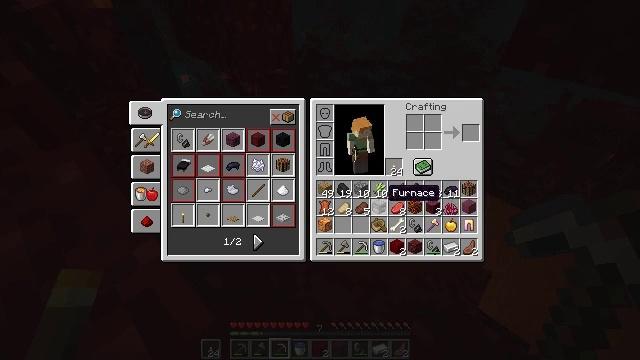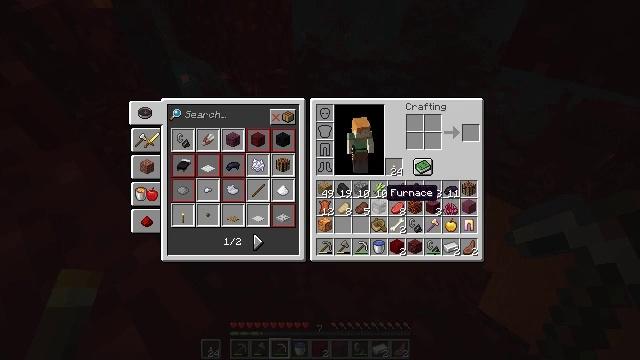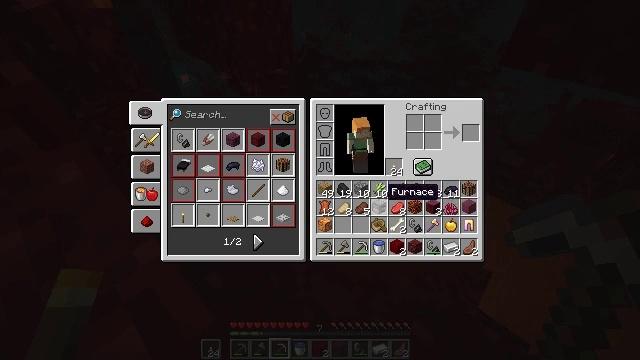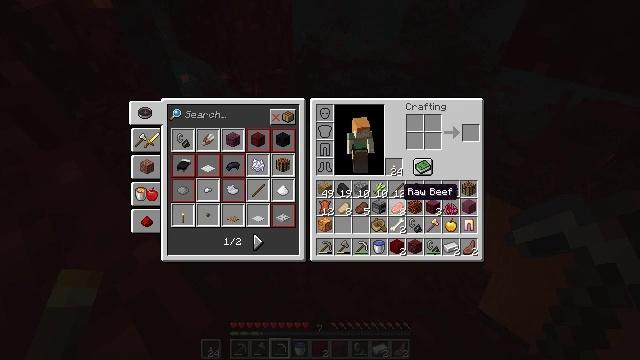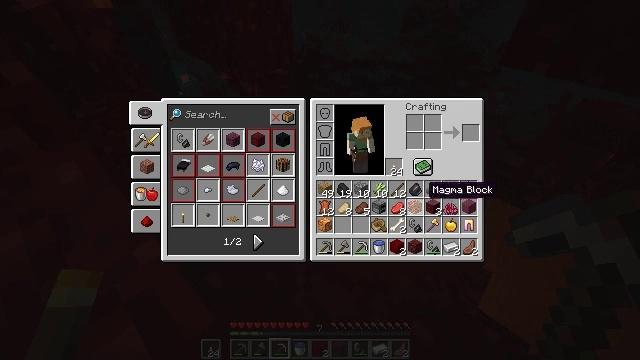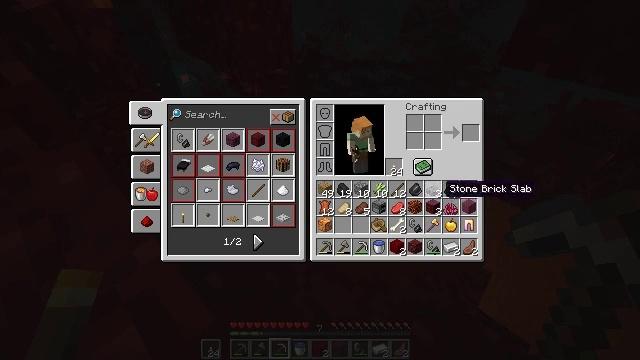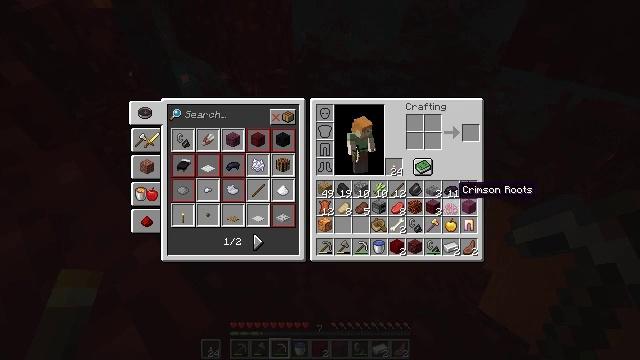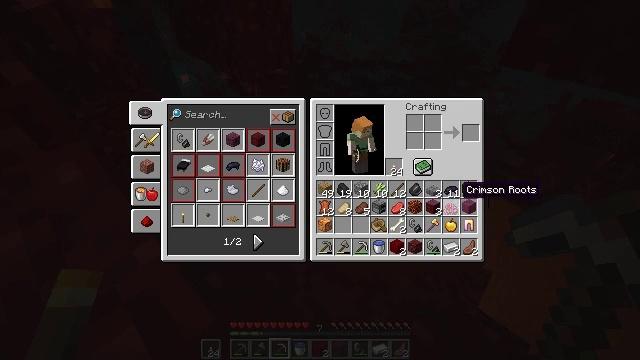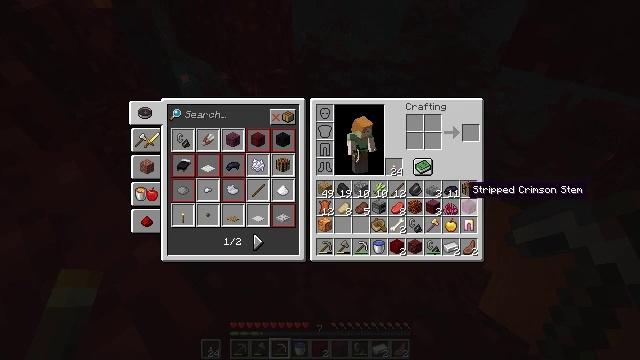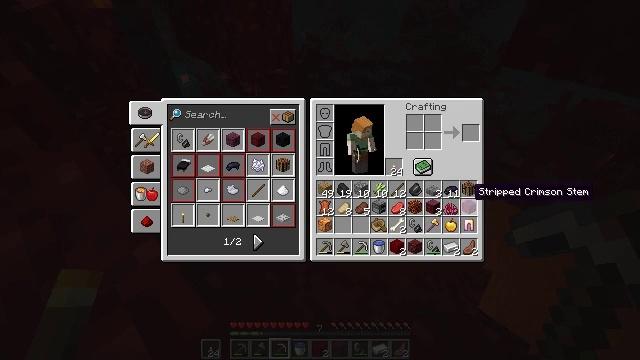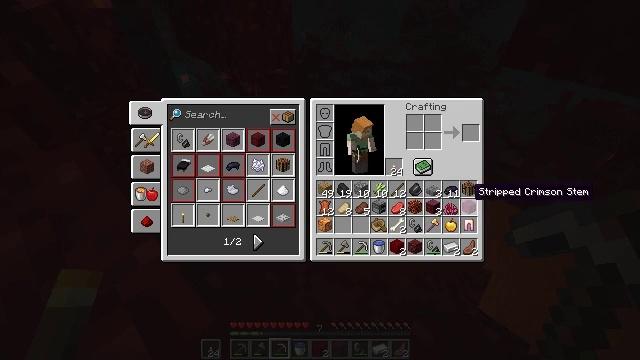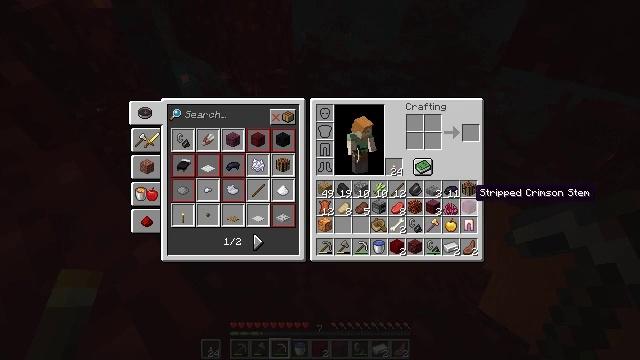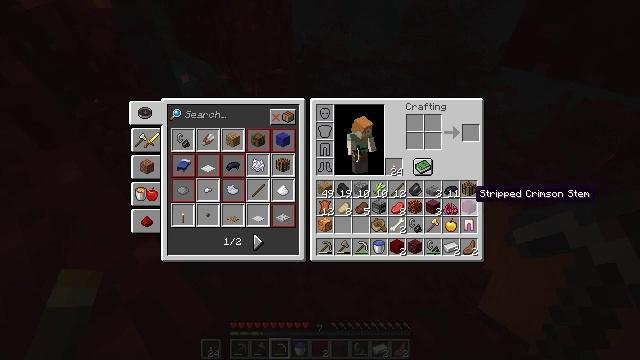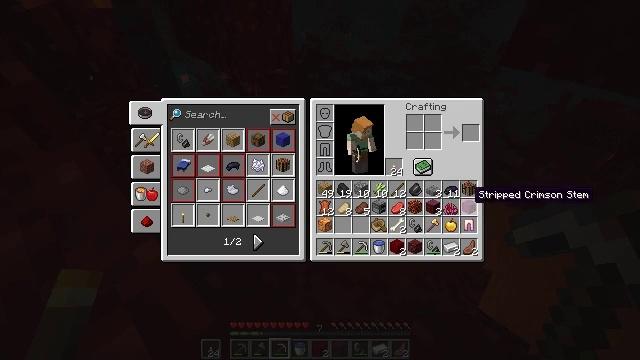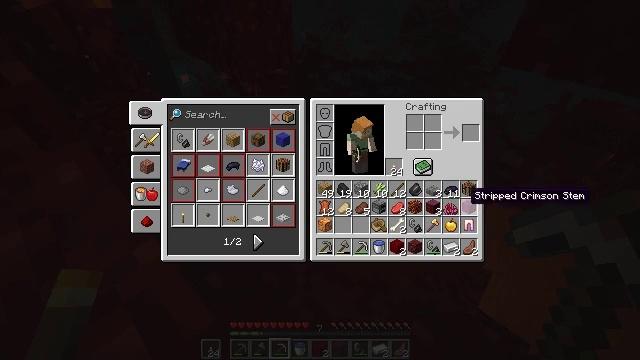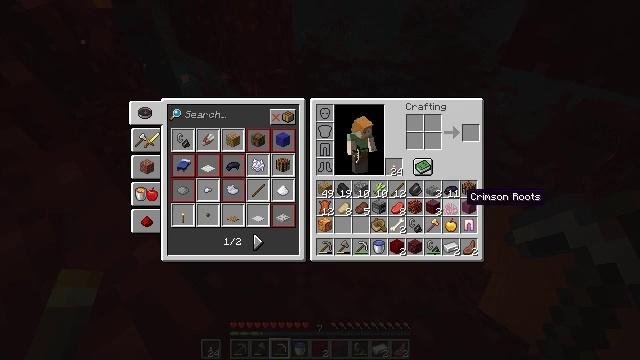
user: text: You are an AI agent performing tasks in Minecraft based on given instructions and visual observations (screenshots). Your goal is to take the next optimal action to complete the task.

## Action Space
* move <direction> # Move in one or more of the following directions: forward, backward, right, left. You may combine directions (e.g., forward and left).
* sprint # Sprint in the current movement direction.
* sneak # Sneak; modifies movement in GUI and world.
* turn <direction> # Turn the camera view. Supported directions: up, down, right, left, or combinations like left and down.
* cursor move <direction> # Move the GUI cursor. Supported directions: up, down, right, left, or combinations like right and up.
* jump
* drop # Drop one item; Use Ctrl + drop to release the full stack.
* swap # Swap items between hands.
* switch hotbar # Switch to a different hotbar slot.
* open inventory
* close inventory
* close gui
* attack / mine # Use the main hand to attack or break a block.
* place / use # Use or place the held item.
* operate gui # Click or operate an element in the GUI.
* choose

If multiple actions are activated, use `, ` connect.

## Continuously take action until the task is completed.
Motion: motion action
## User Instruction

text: Destroy the weeping vines plant.
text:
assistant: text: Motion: no_op
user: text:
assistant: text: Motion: no_op
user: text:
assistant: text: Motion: cursor move right
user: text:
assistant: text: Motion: cursor move right
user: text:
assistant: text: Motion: cursor move right
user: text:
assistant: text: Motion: cursor move right
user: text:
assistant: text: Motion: no_op
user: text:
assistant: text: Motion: no_op
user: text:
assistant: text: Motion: no_op
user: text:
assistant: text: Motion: no_op
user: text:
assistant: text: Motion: no_op
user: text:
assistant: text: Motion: no_op
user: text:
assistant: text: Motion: no_op
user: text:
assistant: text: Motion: no_op
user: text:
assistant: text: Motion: no_op
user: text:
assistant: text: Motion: no_op
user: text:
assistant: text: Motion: no_op
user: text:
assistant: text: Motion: no_op
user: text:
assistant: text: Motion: no_op
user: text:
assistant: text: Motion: no_op
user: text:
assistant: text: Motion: no_op
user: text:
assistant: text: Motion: no_op
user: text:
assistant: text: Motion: no_op
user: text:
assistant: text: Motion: no_op
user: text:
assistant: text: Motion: no_op
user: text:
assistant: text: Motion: no_op
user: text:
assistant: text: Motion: cursor move down
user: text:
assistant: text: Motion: cursor move right and down
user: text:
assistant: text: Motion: no_op
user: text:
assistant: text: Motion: no_op